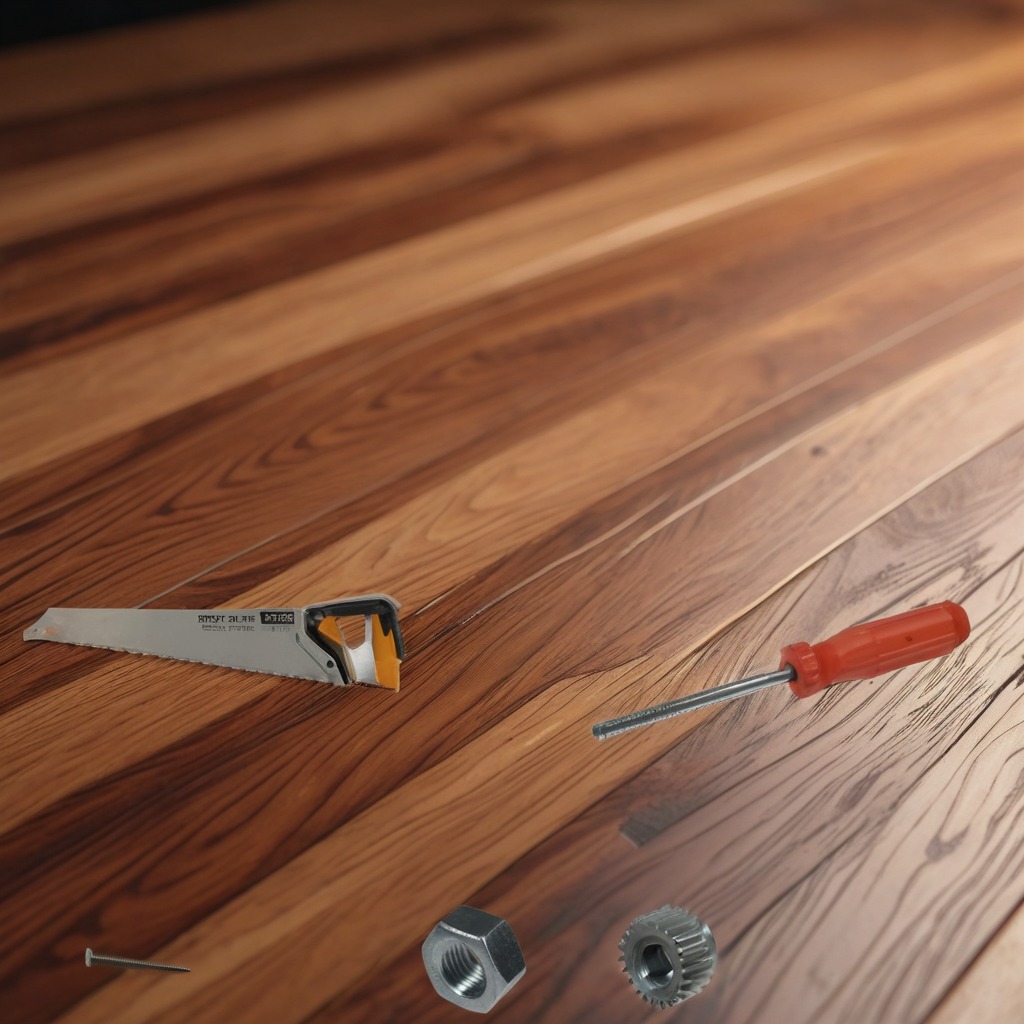
A steel gear with teeth, a metal machine screw, a handheld metal saw, a screwdriver, and a metal nut are lying on the wooden table.